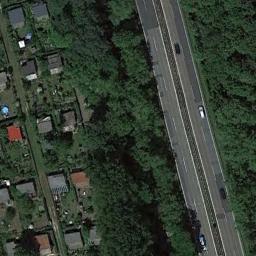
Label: freeway